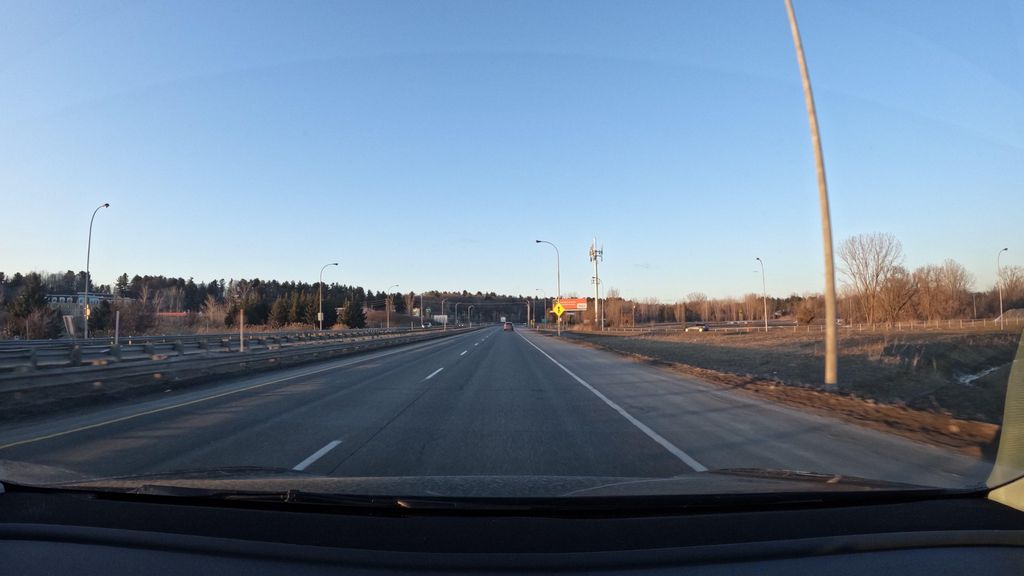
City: montreal